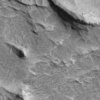
Label: not_dusty